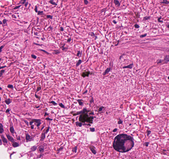
Tumor epithelial tissue: no
Tumor-associated stroma tissue: yes
Normal tissue: no